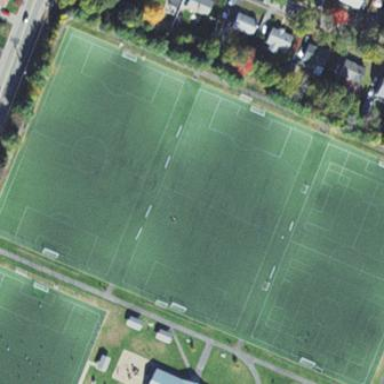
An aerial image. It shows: Soccer pitch for outdoor sports and leisure activities.